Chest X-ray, PA view. Patient: 52 years old, sex M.
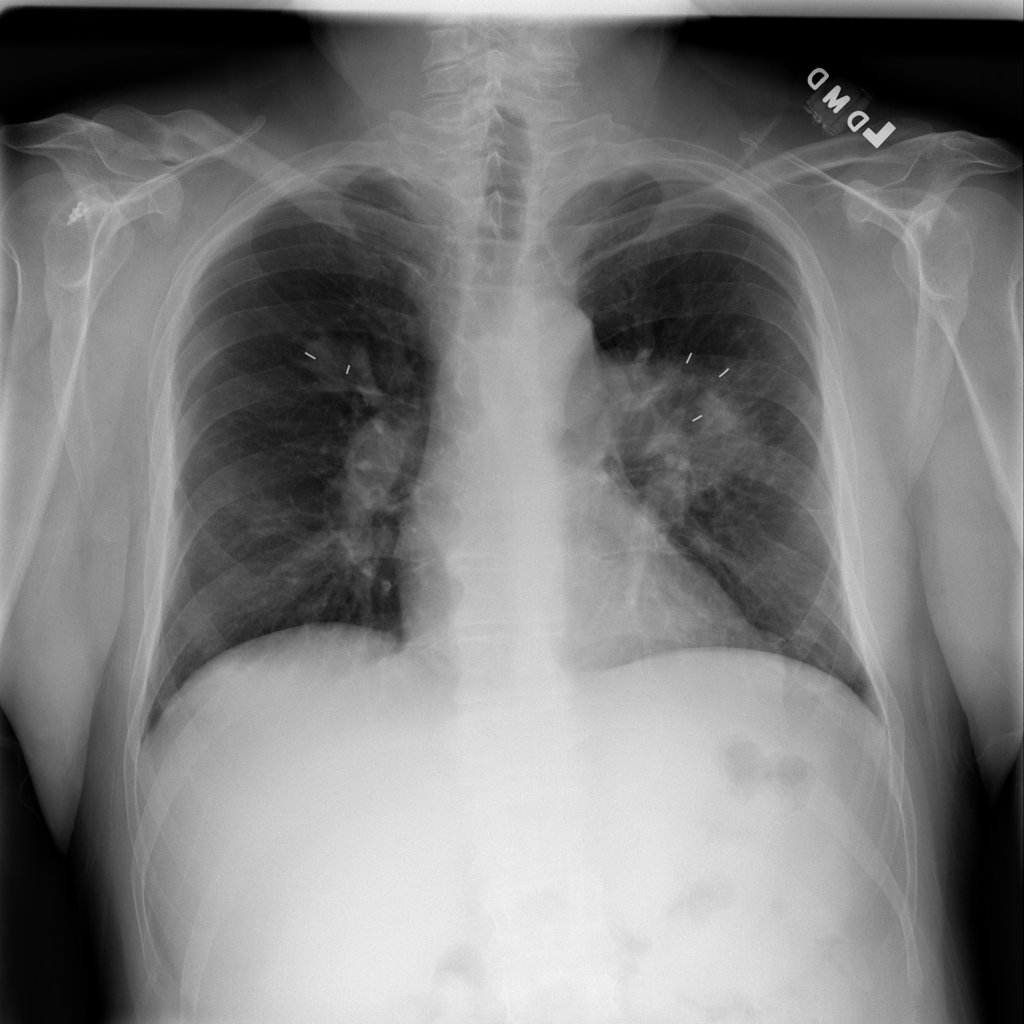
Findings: Infiltration, Mass